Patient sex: M
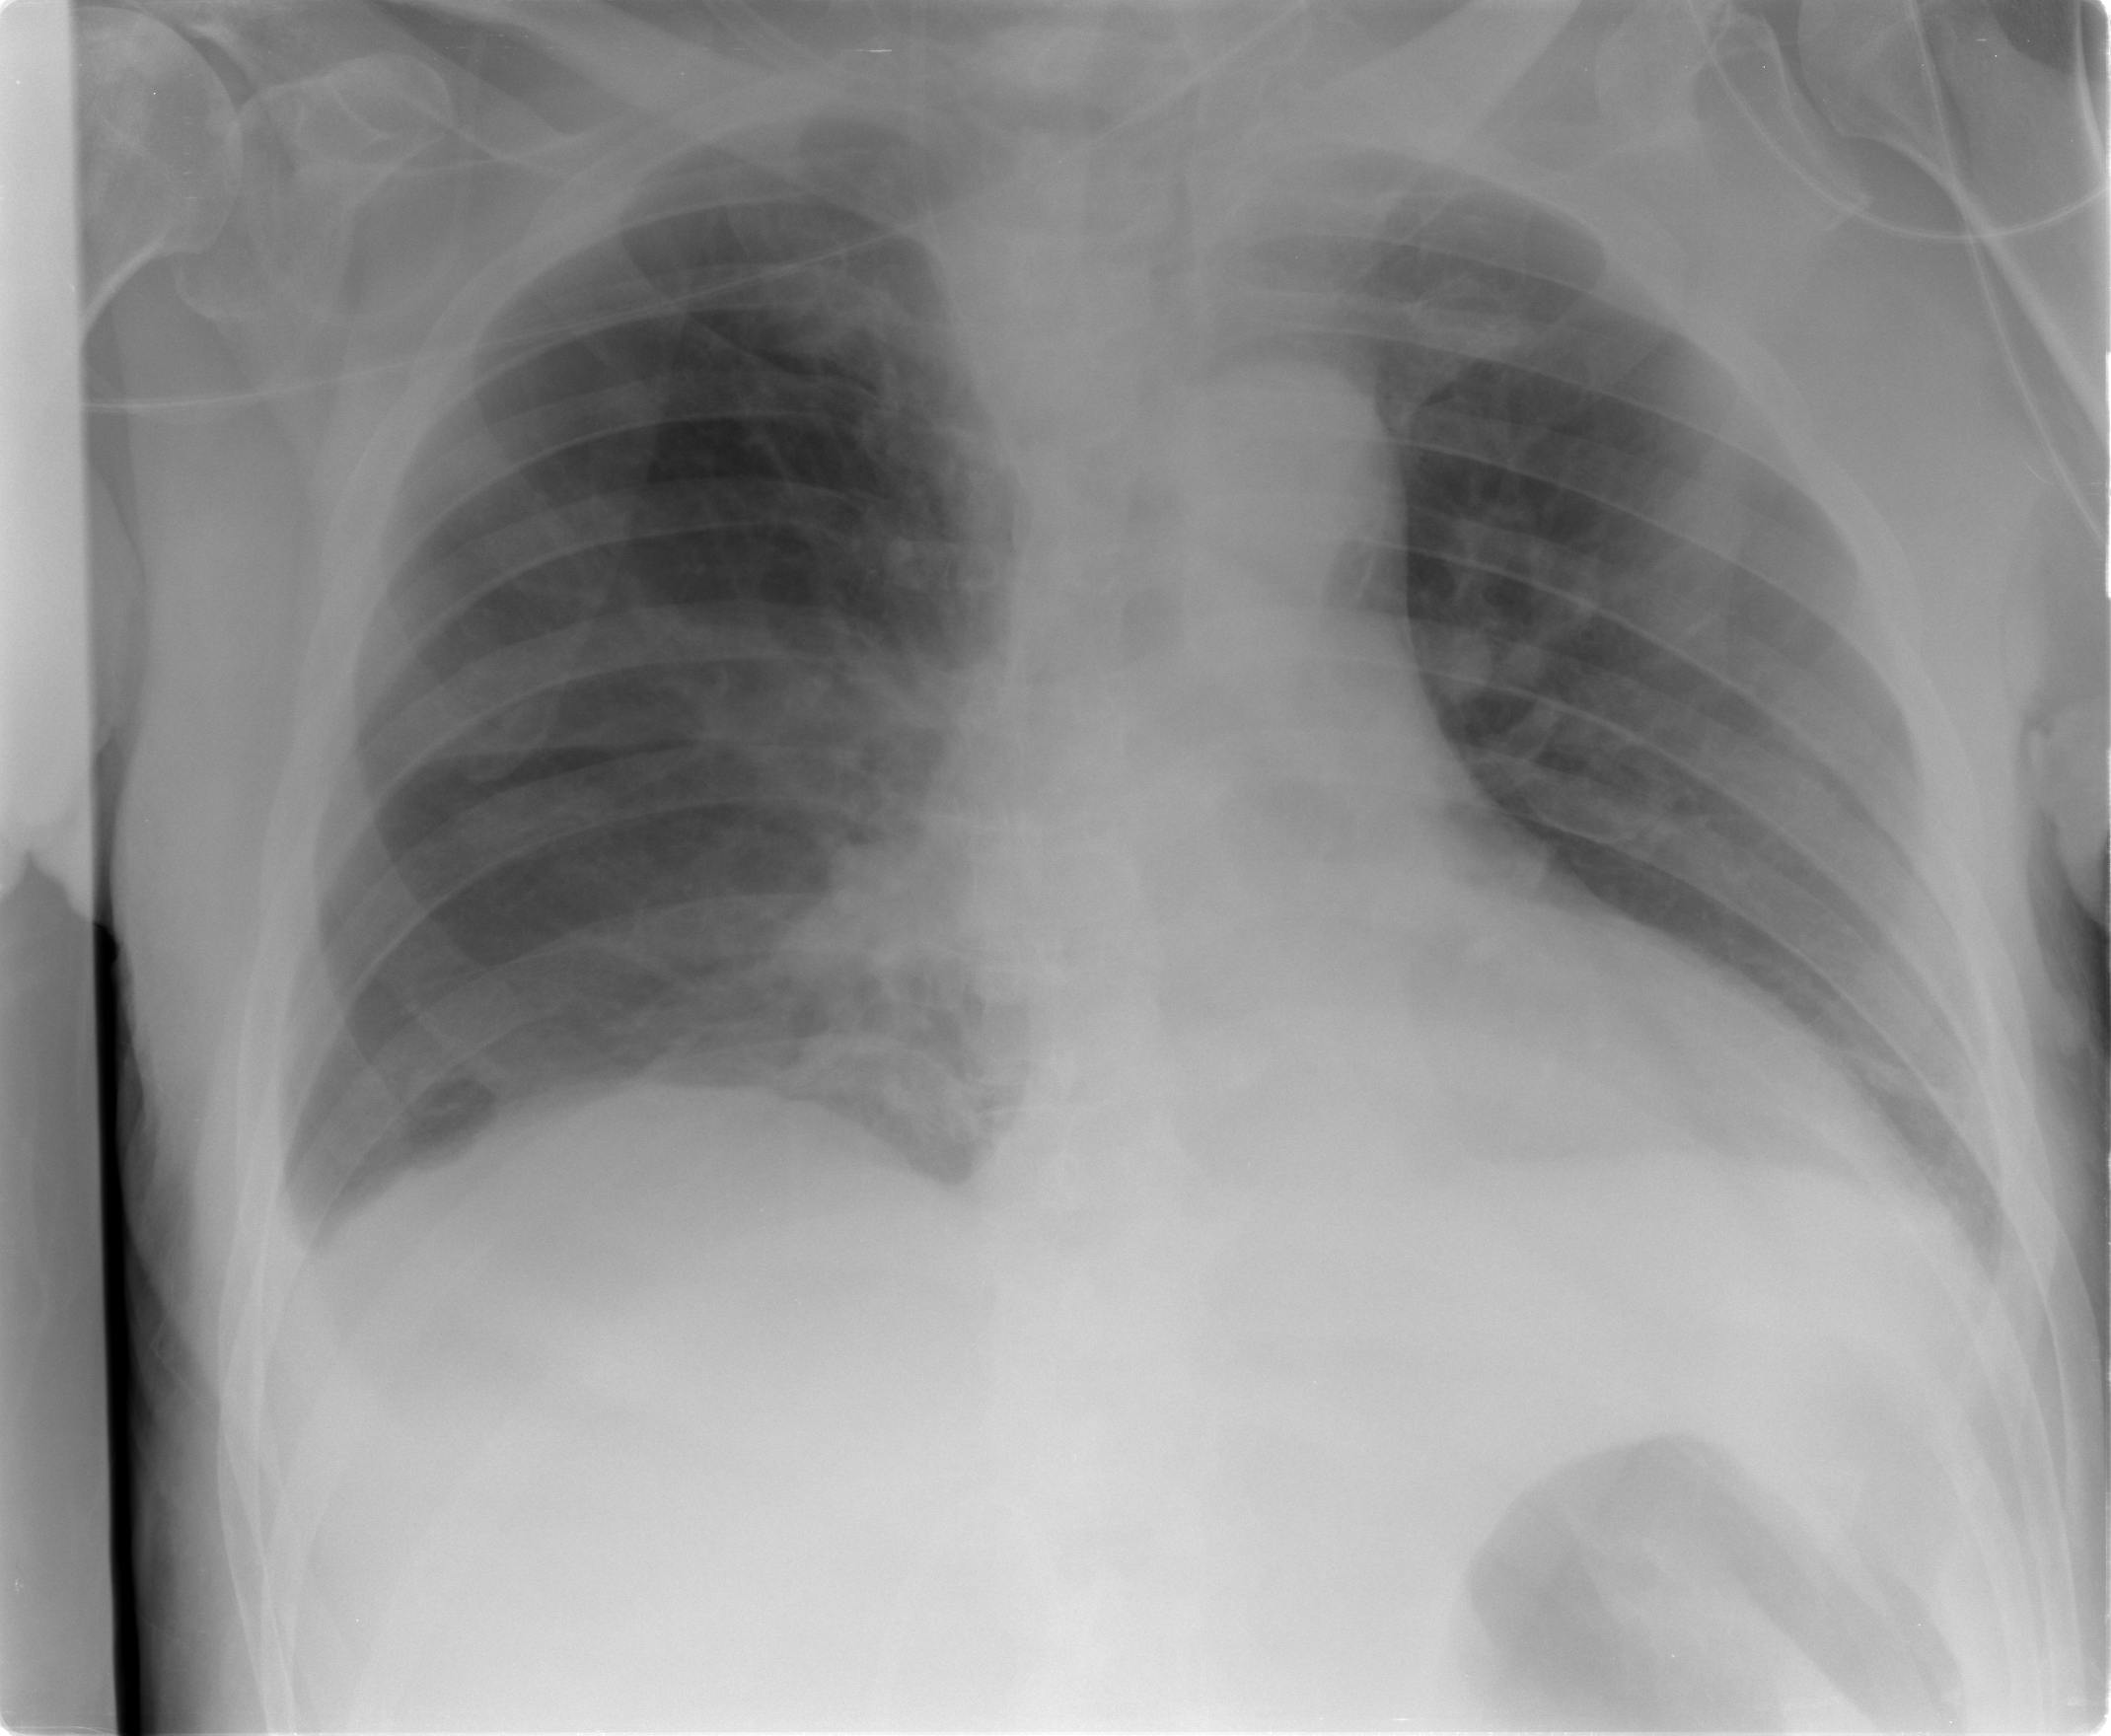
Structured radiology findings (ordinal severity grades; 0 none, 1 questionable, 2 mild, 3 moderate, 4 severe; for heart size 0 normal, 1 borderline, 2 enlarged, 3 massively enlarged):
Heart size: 0
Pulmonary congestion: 0
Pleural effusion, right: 1
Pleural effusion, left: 0
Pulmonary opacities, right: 0
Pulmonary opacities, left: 0
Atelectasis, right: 2
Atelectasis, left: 1